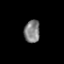
Tissue: prostate
Cell type: Fibroblasts
Senescence score: 0.7163
Nuclear area (px): 349
Mean DAPI intensity: 128.536